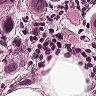
Metastatic tissue present: yes